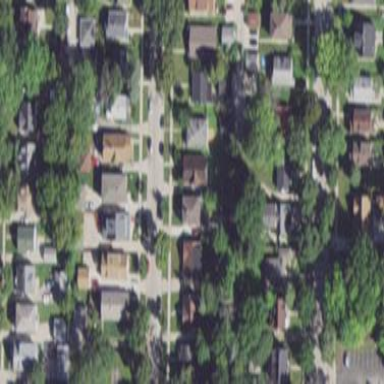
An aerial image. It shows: Sidewalk.